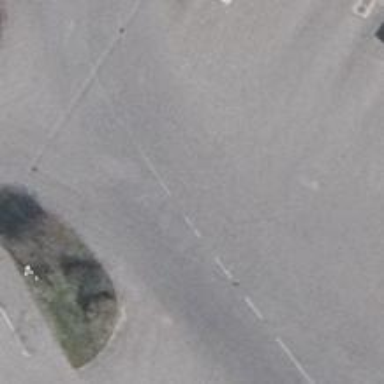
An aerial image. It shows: Asphalt parking aisle designated as service road.